Question:
Would IDEALLY, like an icon either side and the text to be independently centered.
as appose to being pushed by the icon out of line.
'''
getSupportActionBar().setCustomView(R.layout.action_bar);
getSupportActionBar().setDisplayShowCustomEnabled(true);
getSupportActionBar().setDisplayShowTitleEnabled(false);
getSupportActionBar().setDisplayHomeAsUpEnabled(true);
'''
xml
'''
<?xml version="1.0" encoding="utf-8"?>
<RelativeLayout xmlns:android="http://schemas.android.com/apk/res/android"
android:layout_width="fill_parent"
android:layout_height="match_parent"
android:gravity="center_horizontal"
android:orientation="horizontal" >
<TextView
android:layout_width="fill_parent"
android:layout_height="fill_parent"
android:layout_centerHorizontal="true"
android:layout_gravity="center_horizontal"
android:gravity="center_horizontal|center_vertical"
android:text="LLabel text"
android:textAppearance="?android:attr/textAppearanceMedium"
android:textColor="#000"
android:textColorHint="#ffffff" >
</TextView>
</RelativeLayout>
'''
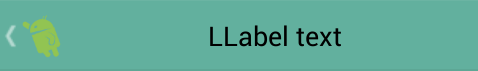
Answer: '''
<?xml version="1.0" encoding="utf-8"?>
<LinearLayout xmlns:android="http://schemas.android.com/apk/res/android"
android:layout_width="match_parent"
android:layout_height="match_parent"
android:orientation="horizontal"
android:background="@android:color/darker_gray">
<ImageView
android:layout_width="0dip"
android:layout_height="match_parent"
android:src="@android:drawable/ic_menu_gallery"
android:layout_gravity="center"
android:layout_weight="1.3"/>
<FrameLayout
android:layout_width="0dip"
android:layout_height="match_parent"
android:layout_gravity="center"
android:layout_weight="7.4">
<TextView
android:layout_width="wrap_content"
android:layout_height="wrap_content"
android:layout_gravity="center"
android:gravity="center"
android:text="Custom Action Bar"
android:textAppearance="?android:attr/textAppearanceMedium"
android:textColor="#000"
android:textColorHint="#ffffff" >
</FrameLayout>
<ImageView
android:layout_width="0dip"
android:layout_height="match_parent"
android:src="@android:drawable/ic_menu_gallery"
android:layout_gravity="center"
android:layout_weight="1.3"/>
</LinearLayout>
'''
This is the result I get with the above layout:

Please use the complete layout as custom. Ignore setHomeAsUp and setTitle.
Put in custom click listeners and you are good to go.